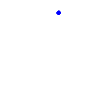
Particle: kaon